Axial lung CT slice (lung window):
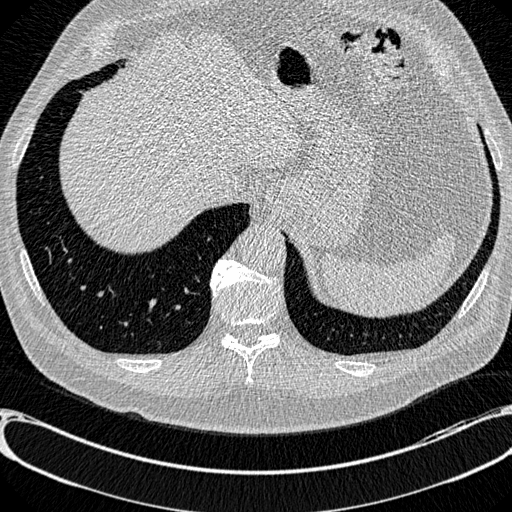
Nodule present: no